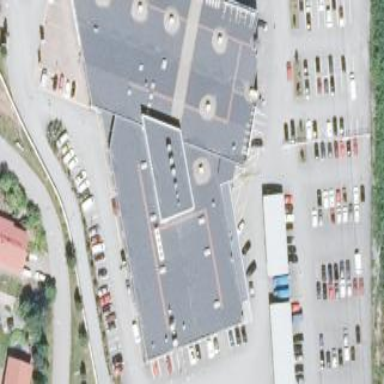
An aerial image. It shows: Car shop building.